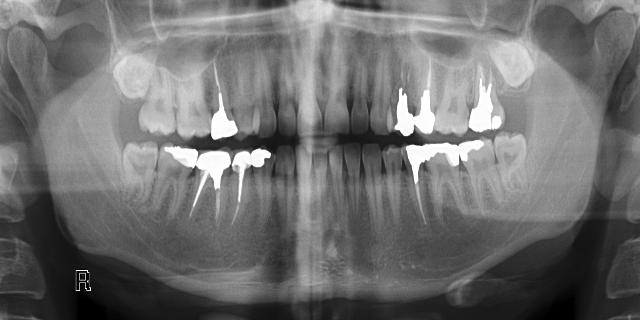
adult